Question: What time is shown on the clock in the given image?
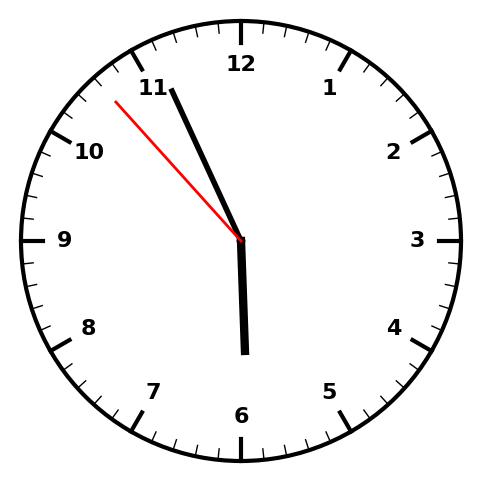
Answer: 05:55:53